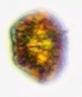
Label: Akashiwo